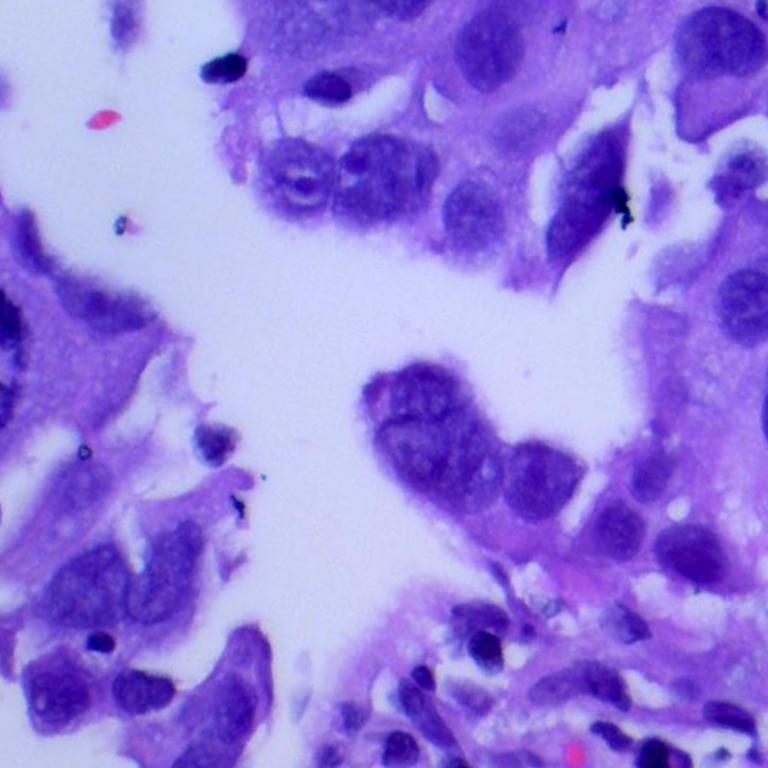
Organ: lung
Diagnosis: adenocarcinomas